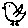
Label: bird